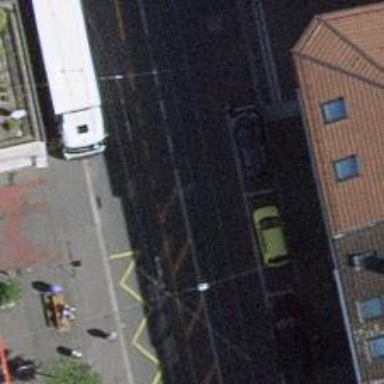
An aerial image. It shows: Road with traffic signals.